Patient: sex M, age 57
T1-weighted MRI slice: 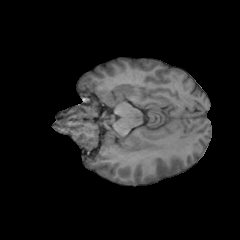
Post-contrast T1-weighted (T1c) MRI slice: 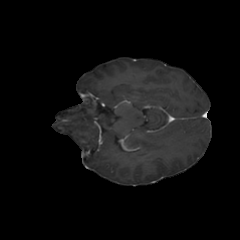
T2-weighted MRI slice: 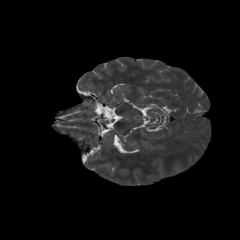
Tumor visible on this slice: no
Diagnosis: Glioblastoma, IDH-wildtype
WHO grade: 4